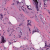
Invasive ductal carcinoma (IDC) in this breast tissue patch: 1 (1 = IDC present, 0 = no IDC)